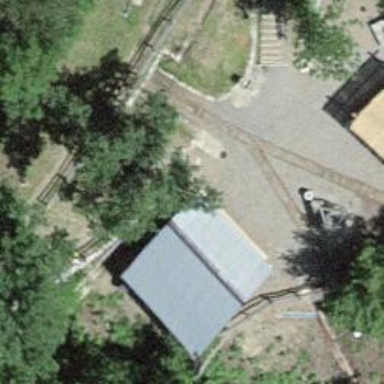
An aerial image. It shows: Narrow-gauge railway.